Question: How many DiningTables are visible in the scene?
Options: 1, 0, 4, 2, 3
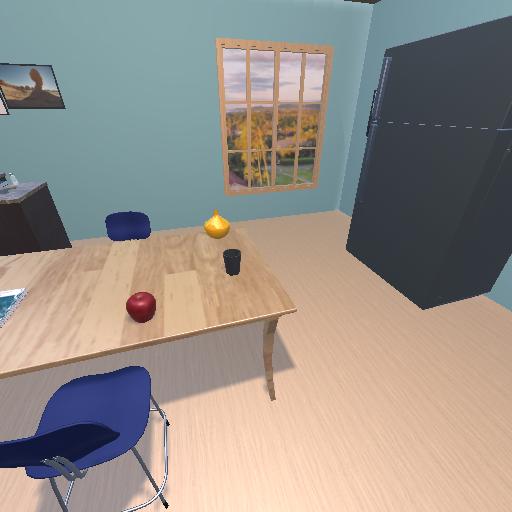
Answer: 1